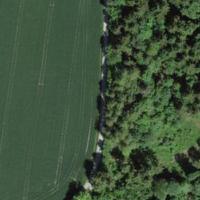
EUNIS habitat code: 43
Species observed at this site:
Spinus spinus